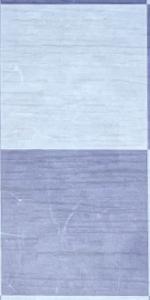
Label: Empty